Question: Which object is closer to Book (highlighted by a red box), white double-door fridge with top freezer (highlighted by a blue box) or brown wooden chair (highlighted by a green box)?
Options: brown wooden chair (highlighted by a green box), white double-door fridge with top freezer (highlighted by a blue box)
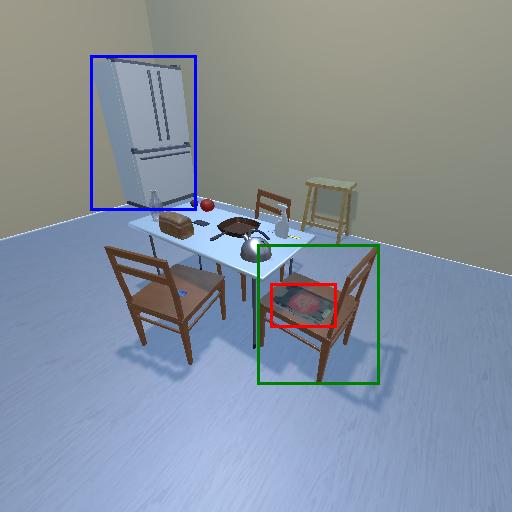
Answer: brown wooden chair (highlighted by a green box)